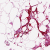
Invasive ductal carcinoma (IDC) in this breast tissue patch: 0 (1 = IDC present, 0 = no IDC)